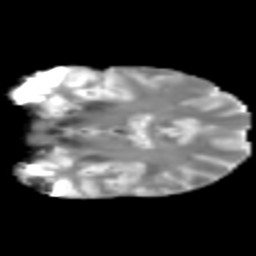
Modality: T2w
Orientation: coronal
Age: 47
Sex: male
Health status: healthy
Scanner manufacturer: philips
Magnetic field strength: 3 T
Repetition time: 10.019 s
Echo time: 0.07044 s